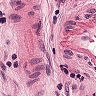
Metastatic tissue present: no